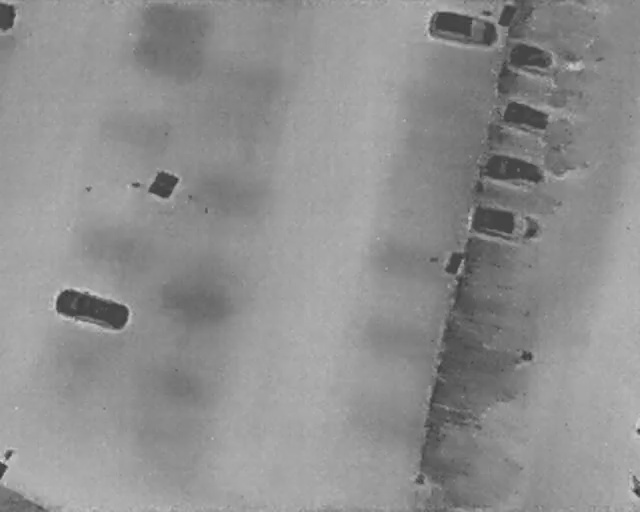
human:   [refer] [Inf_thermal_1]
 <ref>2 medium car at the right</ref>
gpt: <box>[[76, 36, 81, 50, 9], [78, 27, 82, 38, 7]]</box>